Interaction volume radius: 10 \u00c5
Interaction volume height: 20 \u00c5
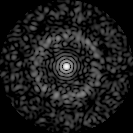
Disorder parameter: 0.8288